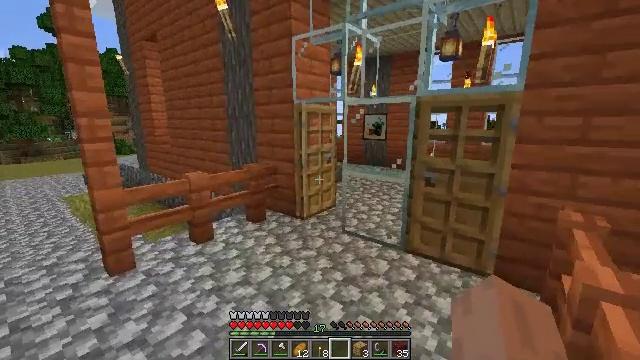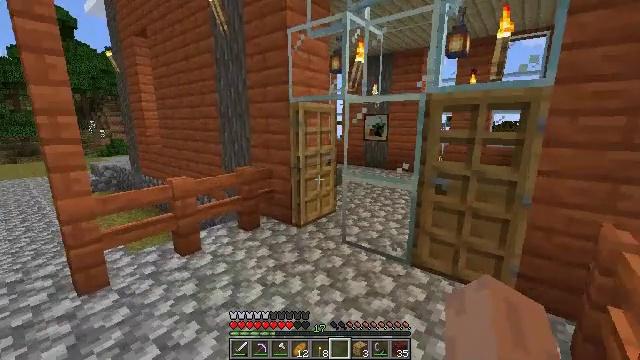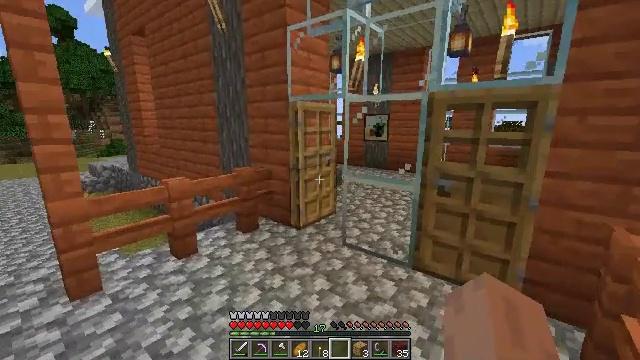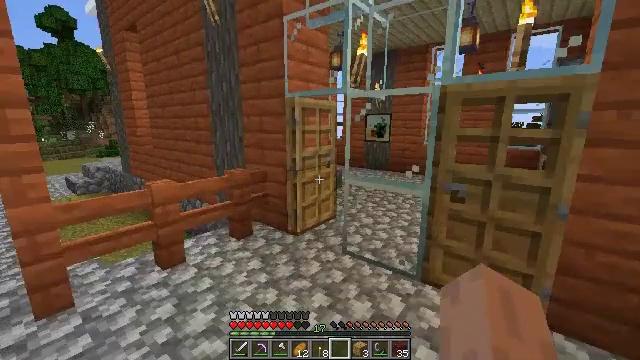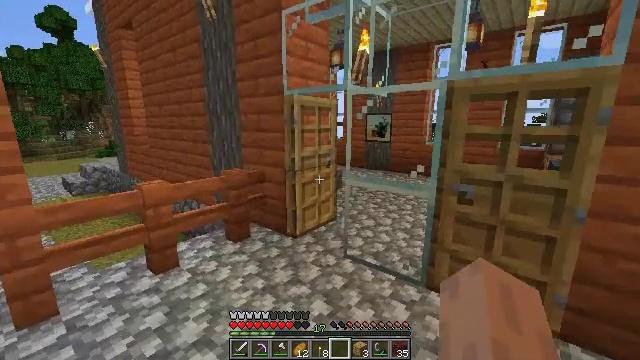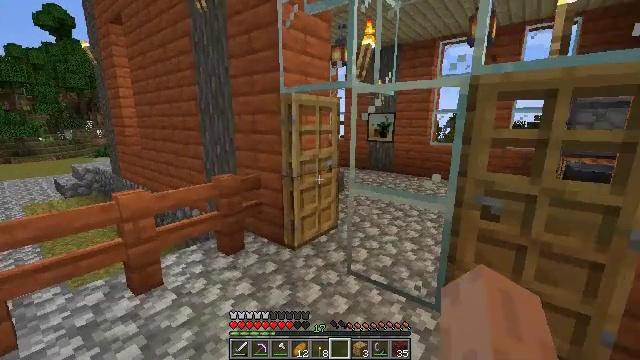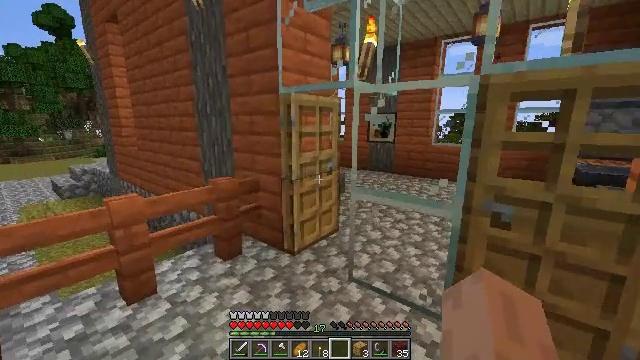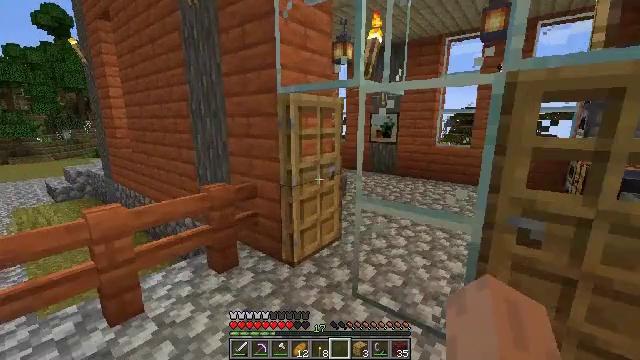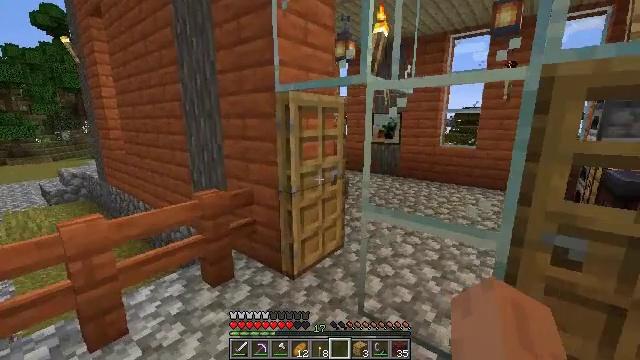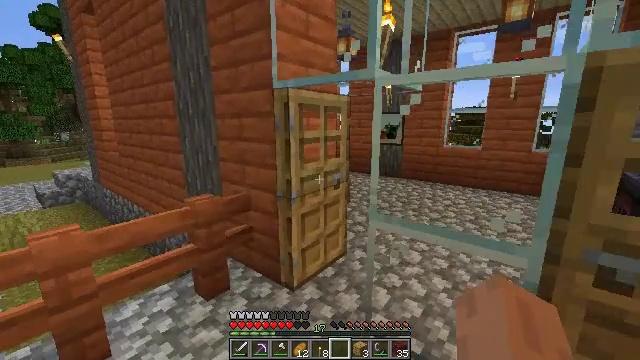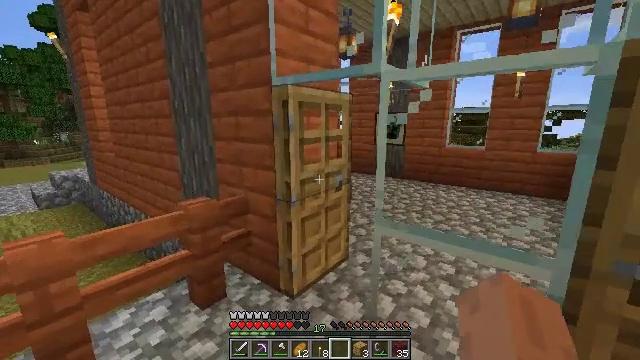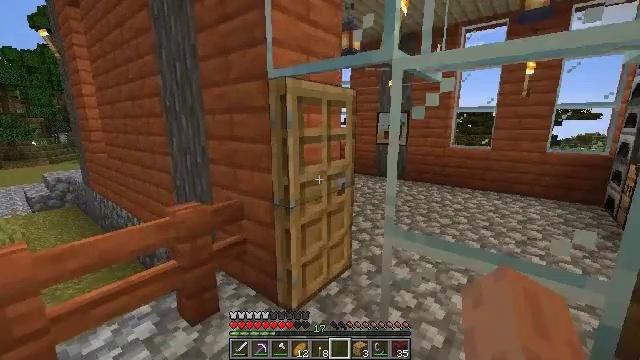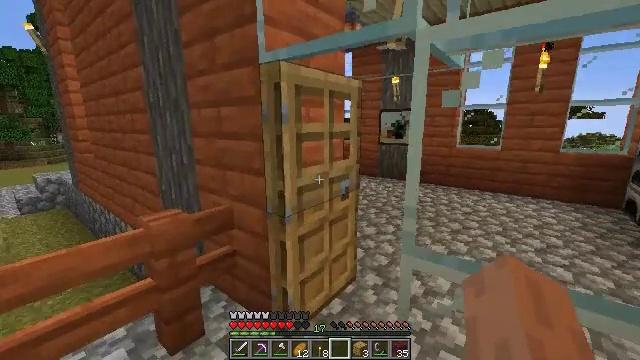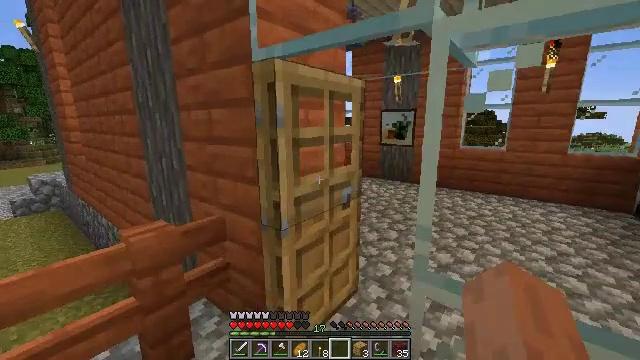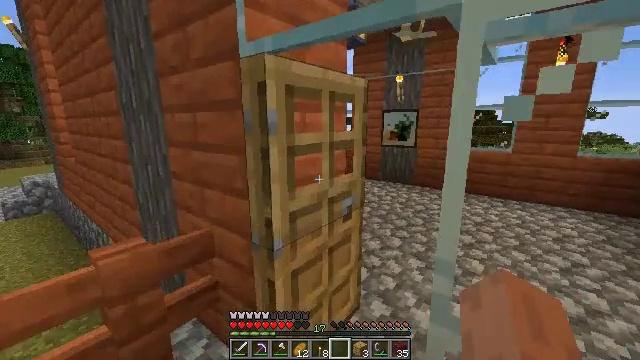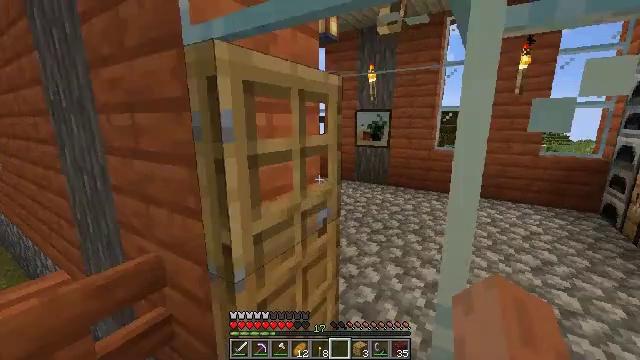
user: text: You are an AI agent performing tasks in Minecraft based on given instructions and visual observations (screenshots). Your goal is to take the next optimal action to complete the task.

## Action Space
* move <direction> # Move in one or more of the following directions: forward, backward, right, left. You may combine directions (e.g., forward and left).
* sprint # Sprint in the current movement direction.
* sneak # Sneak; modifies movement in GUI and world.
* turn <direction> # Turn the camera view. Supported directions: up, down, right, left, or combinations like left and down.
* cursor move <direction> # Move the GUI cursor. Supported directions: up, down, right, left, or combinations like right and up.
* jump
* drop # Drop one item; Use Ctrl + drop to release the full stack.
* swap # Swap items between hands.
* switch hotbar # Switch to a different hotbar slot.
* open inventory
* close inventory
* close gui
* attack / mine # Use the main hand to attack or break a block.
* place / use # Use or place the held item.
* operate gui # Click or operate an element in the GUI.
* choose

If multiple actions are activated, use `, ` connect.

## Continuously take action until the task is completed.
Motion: motion action
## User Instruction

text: Craft the glowstone using glowstone dust.
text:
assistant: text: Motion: move forward
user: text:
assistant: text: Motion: move forward
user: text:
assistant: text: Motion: move forward
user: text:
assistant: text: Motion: move forward
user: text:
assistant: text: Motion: move forward
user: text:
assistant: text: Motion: move forward
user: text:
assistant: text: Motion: move forward
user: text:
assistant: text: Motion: move forward
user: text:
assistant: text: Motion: move forward
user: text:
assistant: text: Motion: move forward
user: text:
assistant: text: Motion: move forward
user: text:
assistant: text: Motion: move forward
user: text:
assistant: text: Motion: move forward
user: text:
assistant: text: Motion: move forward
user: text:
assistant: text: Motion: move forward, turn right
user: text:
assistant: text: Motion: move forward, turn right
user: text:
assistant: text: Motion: move forward, turn right
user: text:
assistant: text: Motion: move forward
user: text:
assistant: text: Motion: move forward
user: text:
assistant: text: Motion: move forward
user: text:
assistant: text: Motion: move forward
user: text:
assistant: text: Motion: move forward
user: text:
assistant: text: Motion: move forward, turn left
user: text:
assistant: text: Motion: move forward, turn left
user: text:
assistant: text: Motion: move forward, turn left
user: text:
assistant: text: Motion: move forward and move right, turn left
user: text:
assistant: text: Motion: move forward and move right, turn left and down
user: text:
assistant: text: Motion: move forward and move right, turn left
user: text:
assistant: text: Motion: move forward and move right, turn left and down
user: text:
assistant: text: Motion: move forward and move right